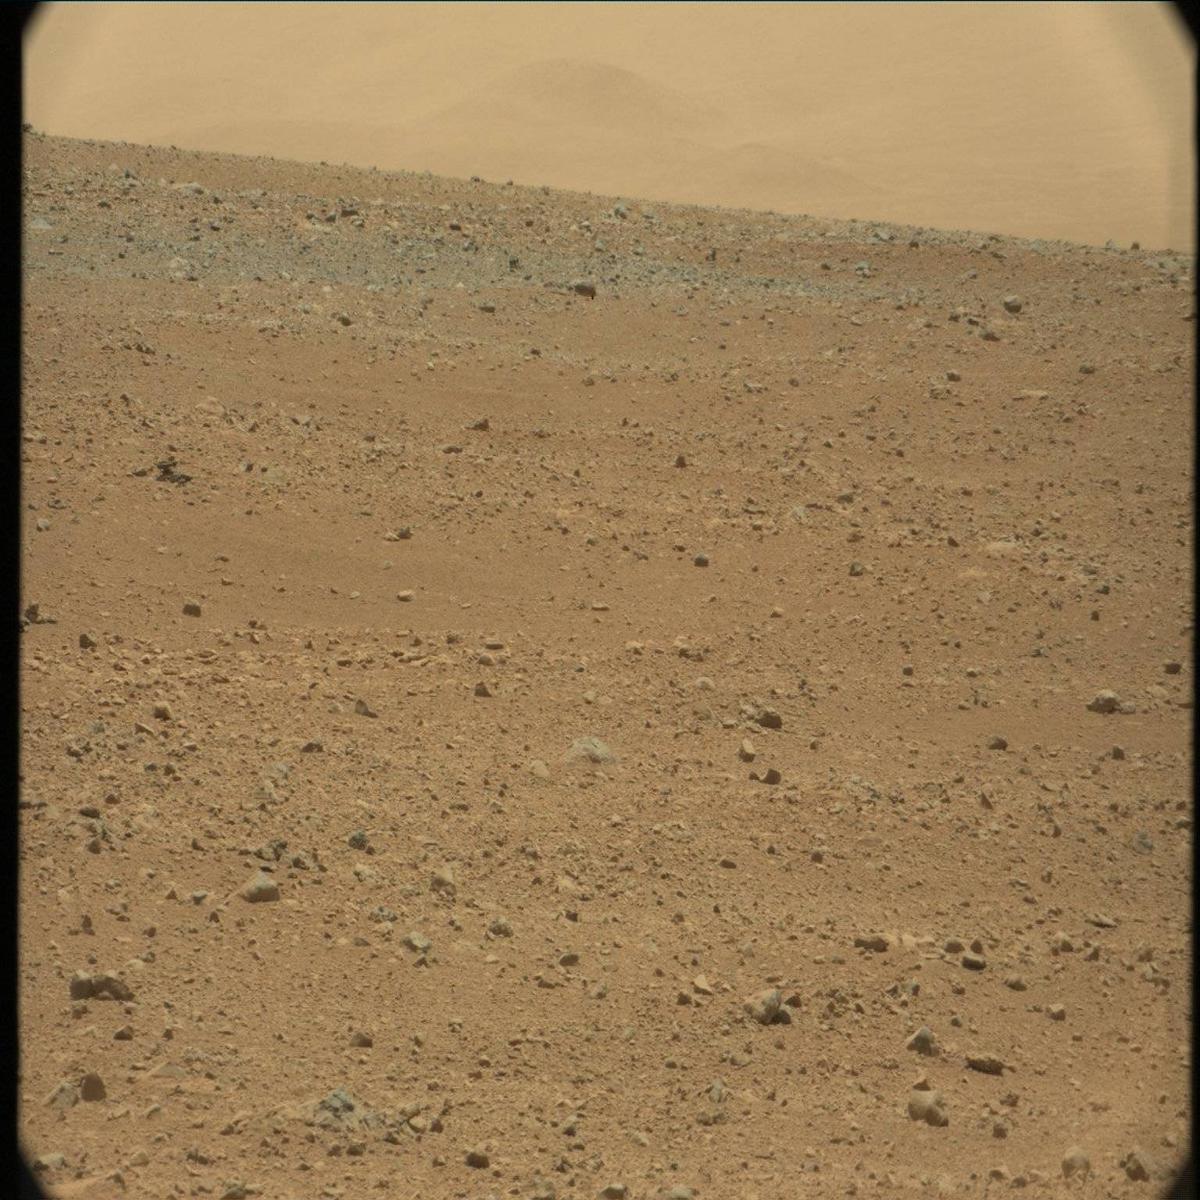
Terrain classes present: Bedrock, Ridge, Rock, Sand / Soil